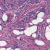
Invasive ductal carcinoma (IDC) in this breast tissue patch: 1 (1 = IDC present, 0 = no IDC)